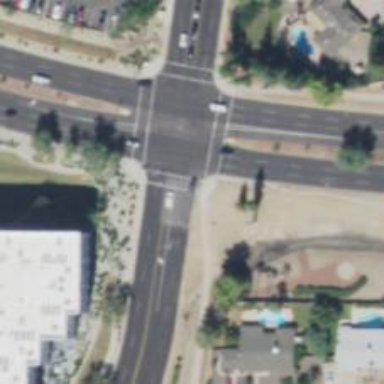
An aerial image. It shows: Solid stop line on the road marking.